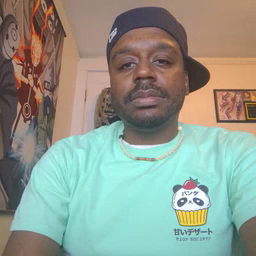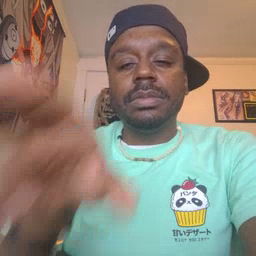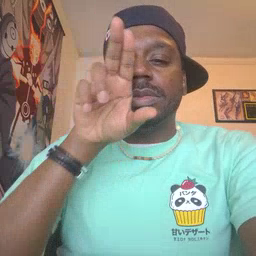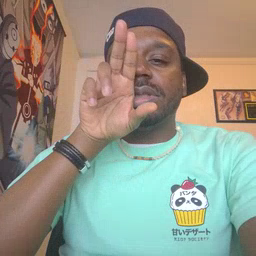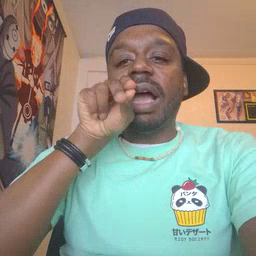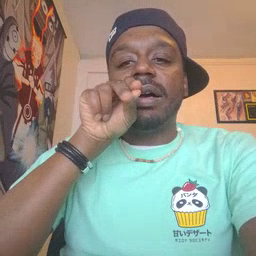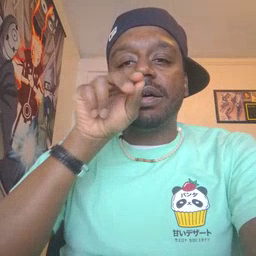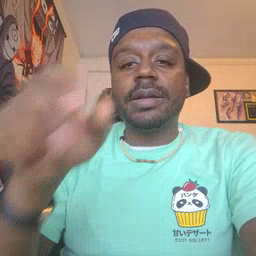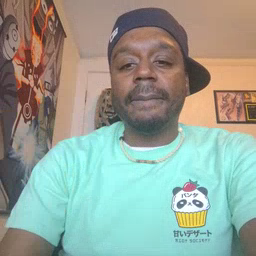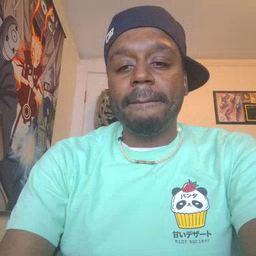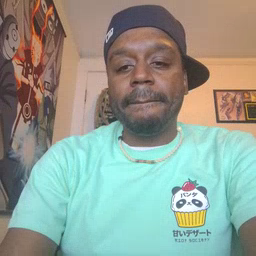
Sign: duck